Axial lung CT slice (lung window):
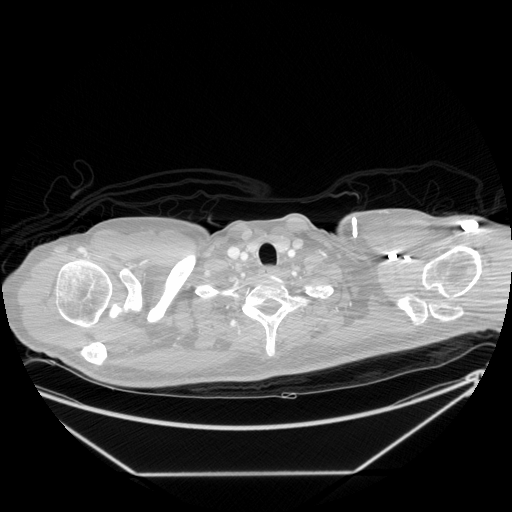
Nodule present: no